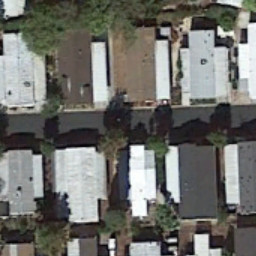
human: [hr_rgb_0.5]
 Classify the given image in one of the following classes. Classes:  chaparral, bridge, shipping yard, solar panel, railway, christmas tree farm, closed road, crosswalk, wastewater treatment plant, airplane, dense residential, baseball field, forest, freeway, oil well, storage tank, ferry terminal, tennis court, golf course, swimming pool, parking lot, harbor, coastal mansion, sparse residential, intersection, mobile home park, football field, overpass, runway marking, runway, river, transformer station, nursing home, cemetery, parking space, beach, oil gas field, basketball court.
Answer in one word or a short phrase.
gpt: mobile home park